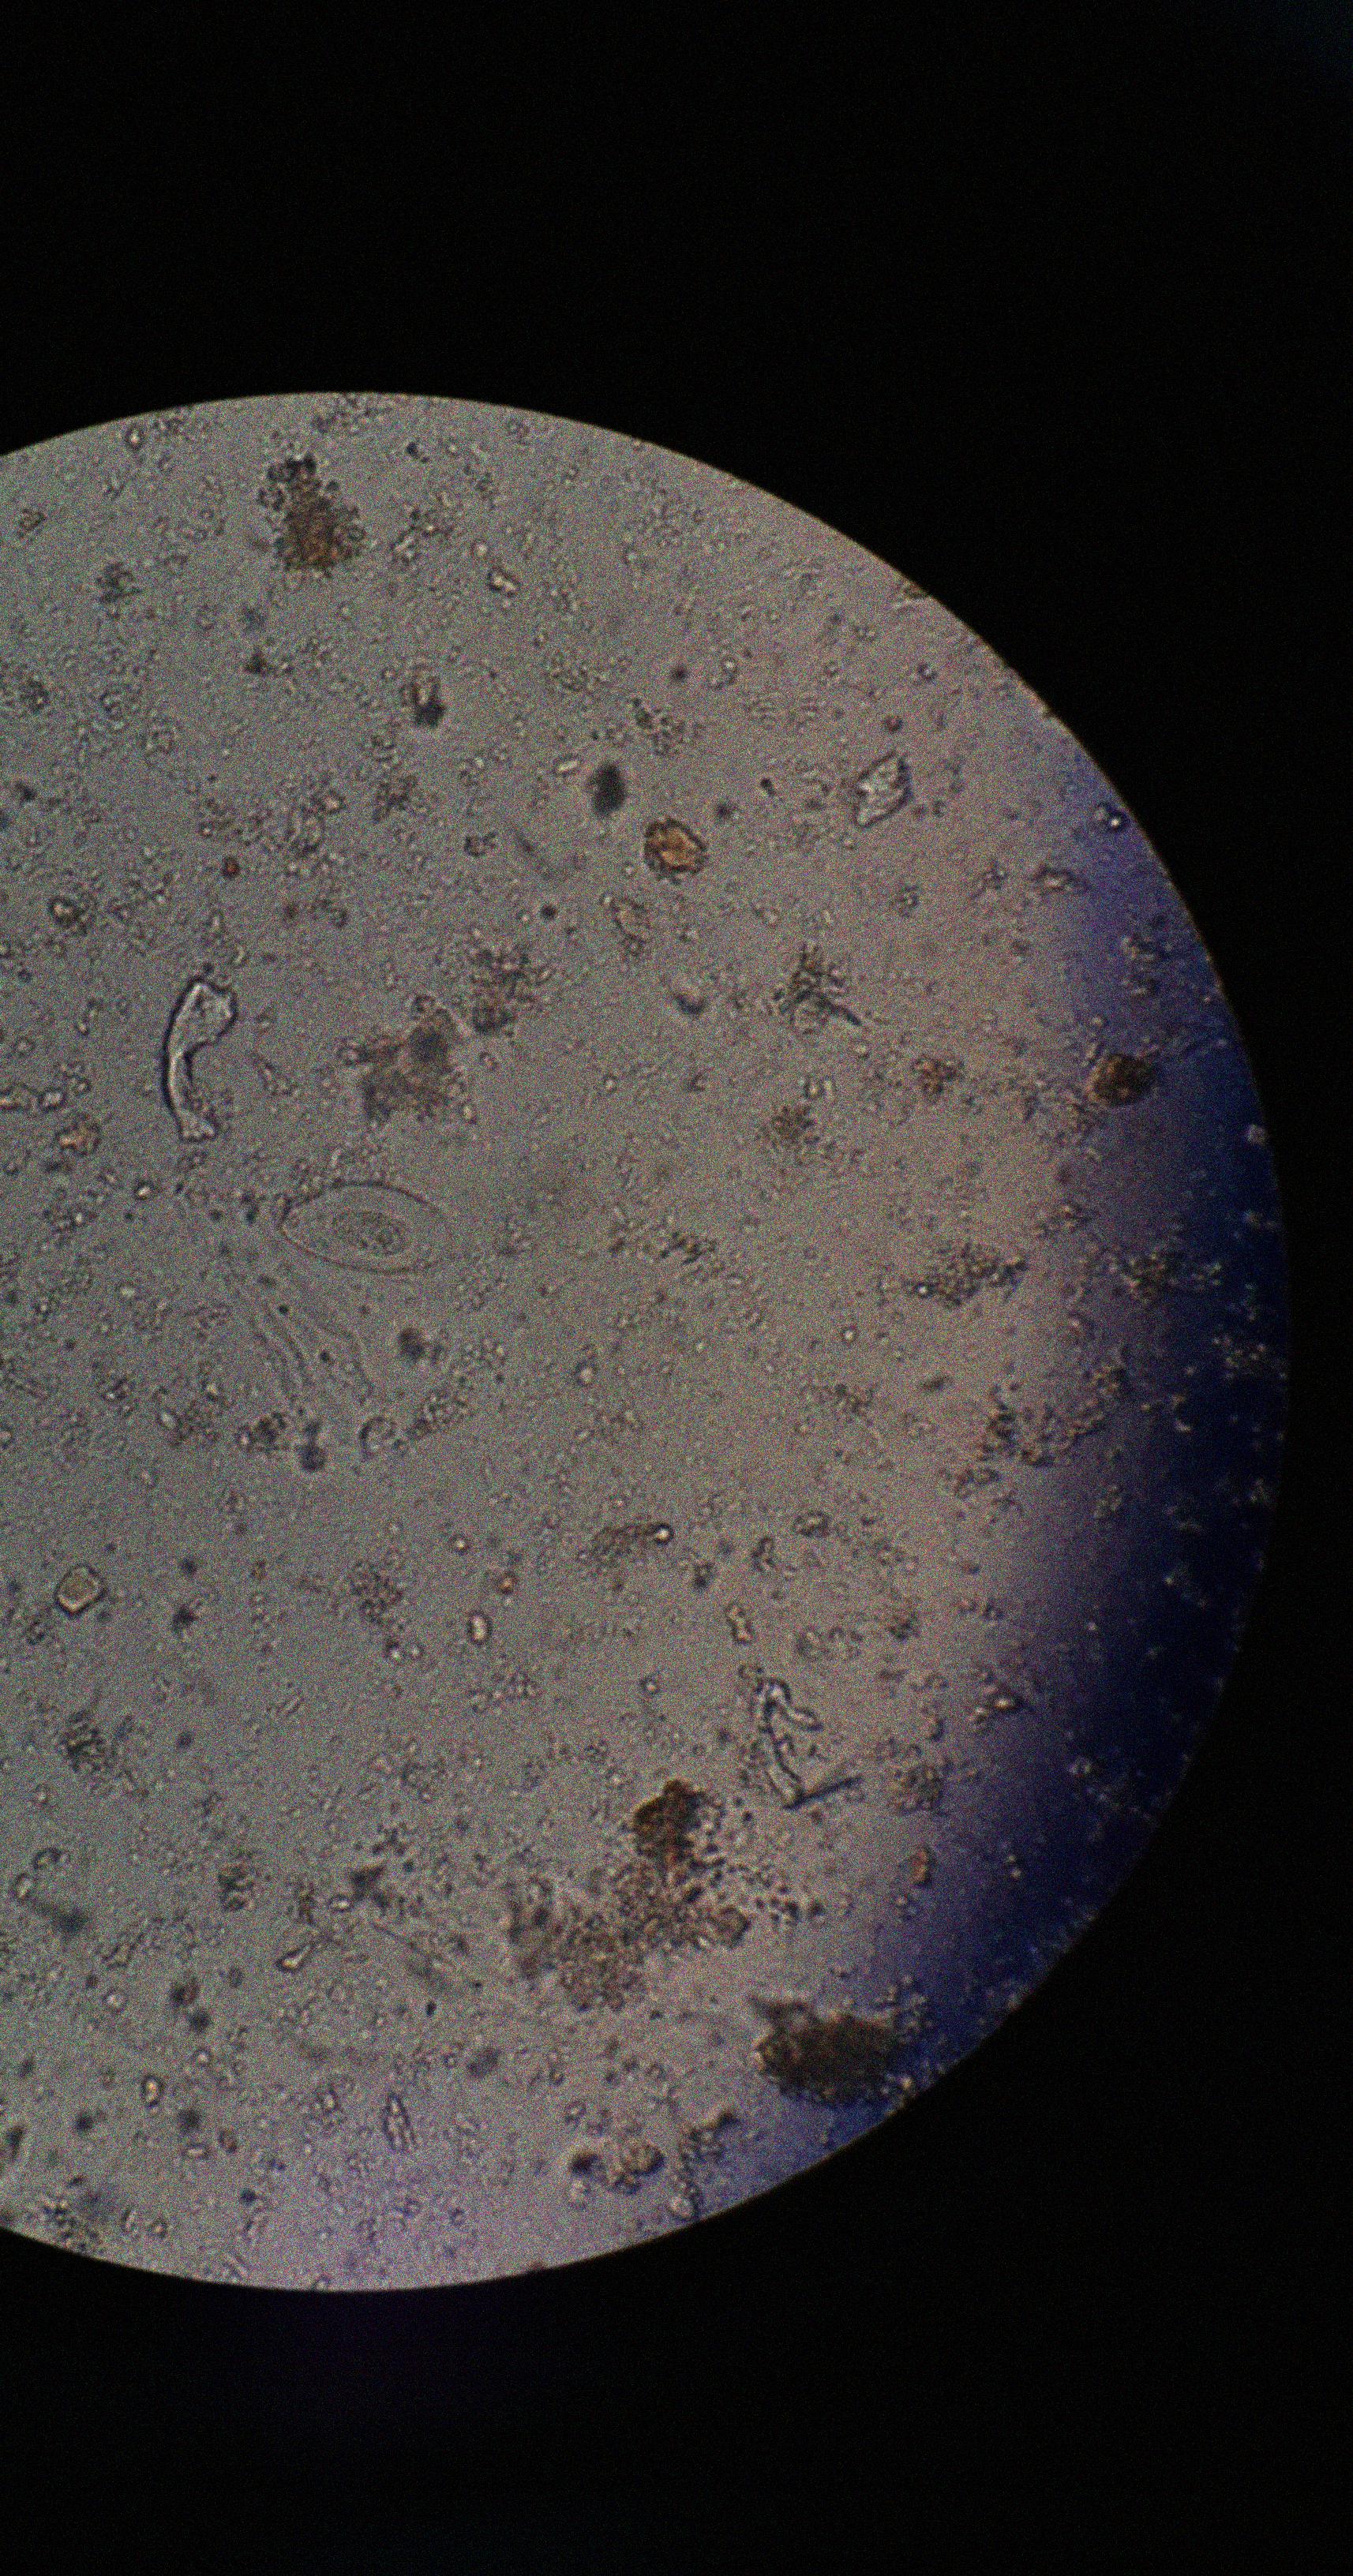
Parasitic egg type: Enterobius vermicularis